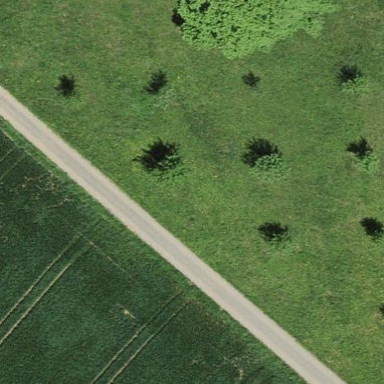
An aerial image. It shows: Beautiful meadow.